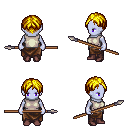
a pixel art fantasy rpg character, female body template, dark elf, purple skin, white sleeveless shirt, robe skirt, blonde parted hairstyle, maroon shoes, spear, four views (front, back, left, right), 2x2 character sprite sheet, small pixel art, hard edges, no anti-aliasing